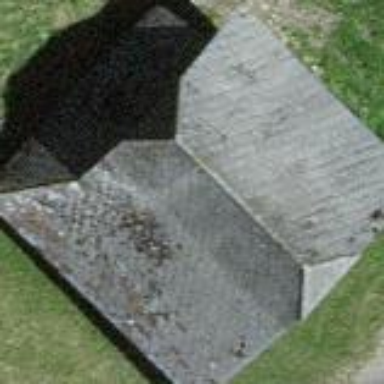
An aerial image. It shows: Rural barn.